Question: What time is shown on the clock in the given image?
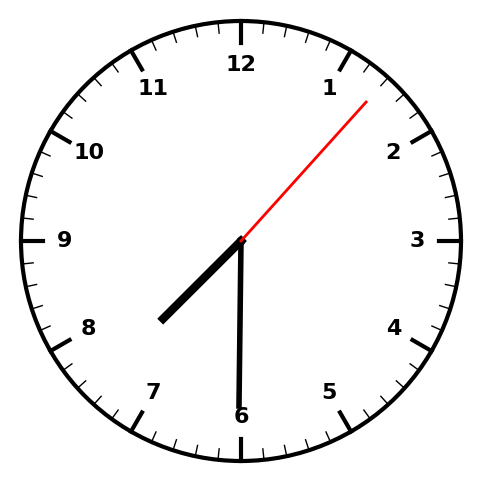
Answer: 07:30:07